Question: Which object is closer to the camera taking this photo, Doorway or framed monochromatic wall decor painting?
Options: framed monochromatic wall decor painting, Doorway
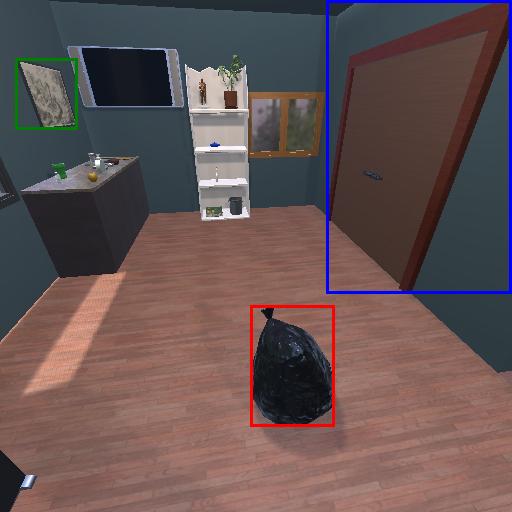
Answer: framed monochromatic wall decor painting